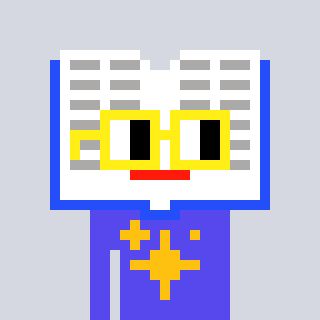
a pixel art character with square yellow glasses, a dictionary-shaped head and a computerblue-colored body on a cool background